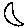
Label: moon